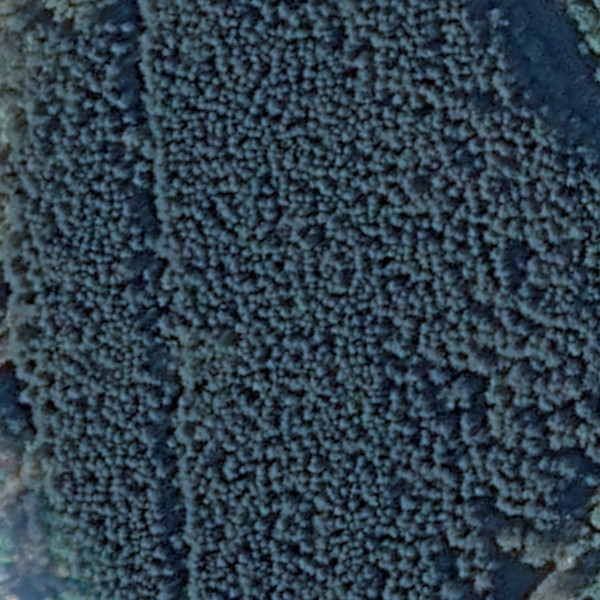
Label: Forest